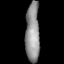
Tissue: lung
Cell type: Endothelial cells
Senescence score: 0.5522
Nuclear area (px): 822
Mean DAPI intensity: 144.086